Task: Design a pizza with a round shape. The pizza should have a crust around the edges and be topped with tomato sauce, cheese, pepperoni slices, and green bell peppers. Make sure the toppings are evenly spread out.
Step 224:
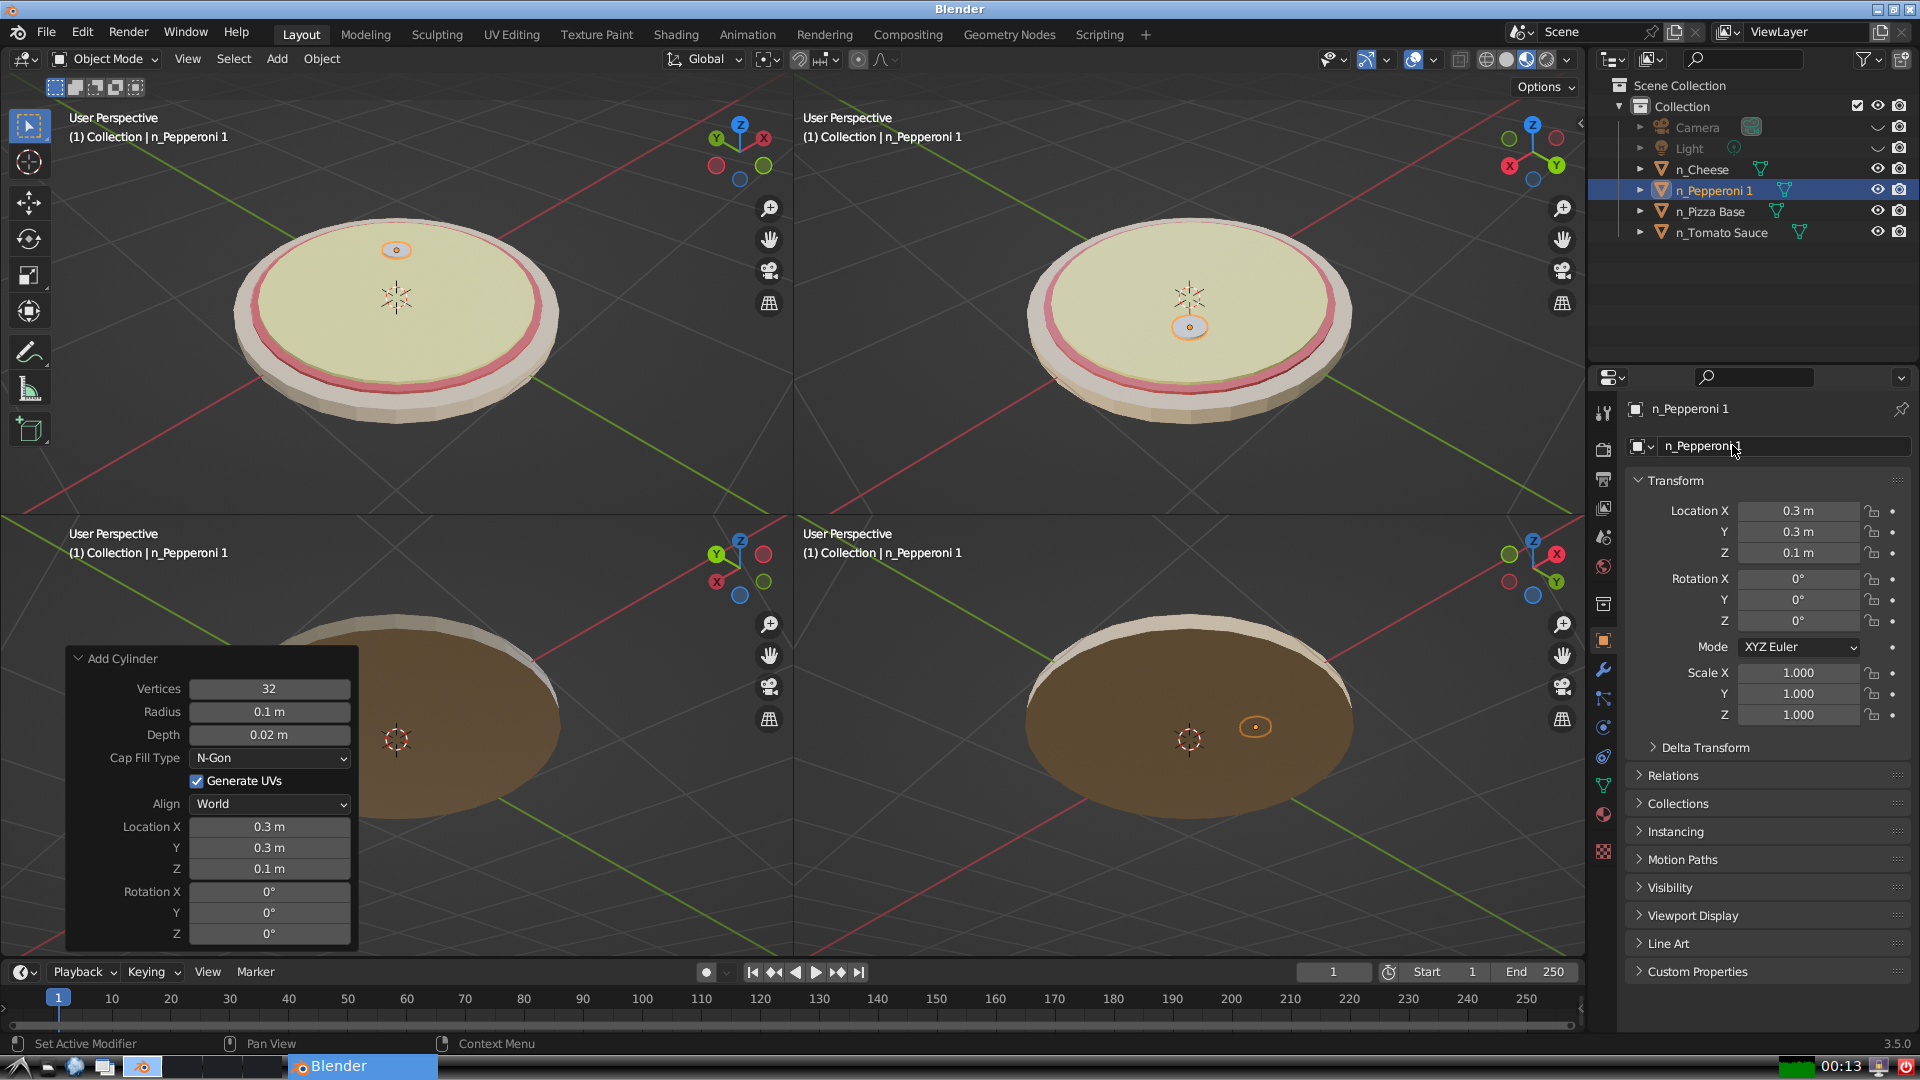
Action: {"mouse_move": [1608, 805]}